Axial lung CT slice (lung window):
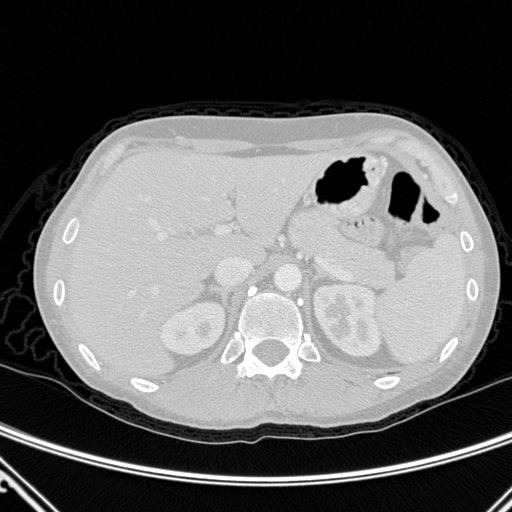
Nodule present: no